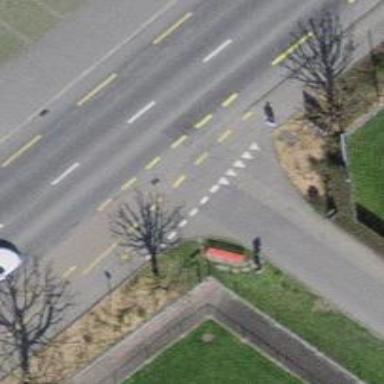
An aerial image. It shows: Road with "give way" sign.